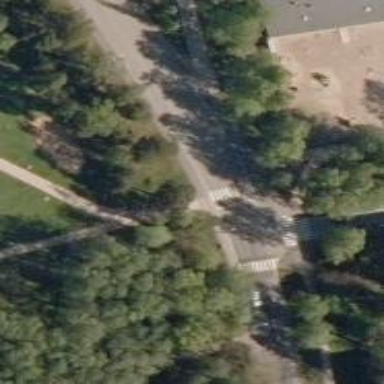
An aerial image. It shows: Asphalt cycleway with crossing.